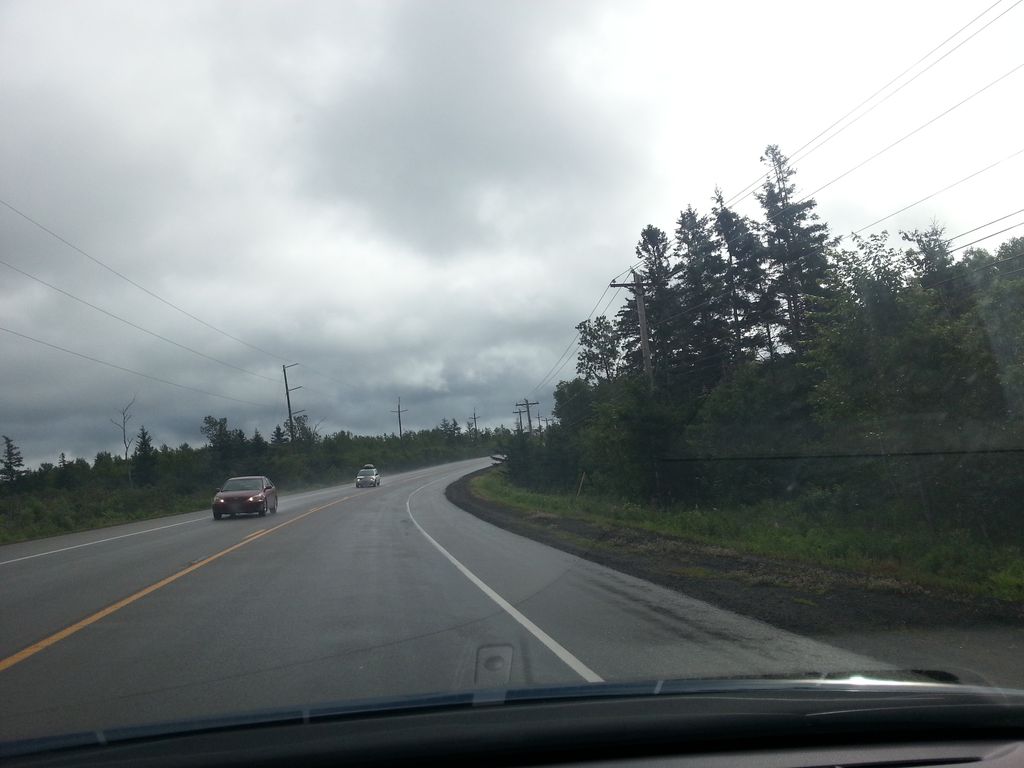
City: charlottetown